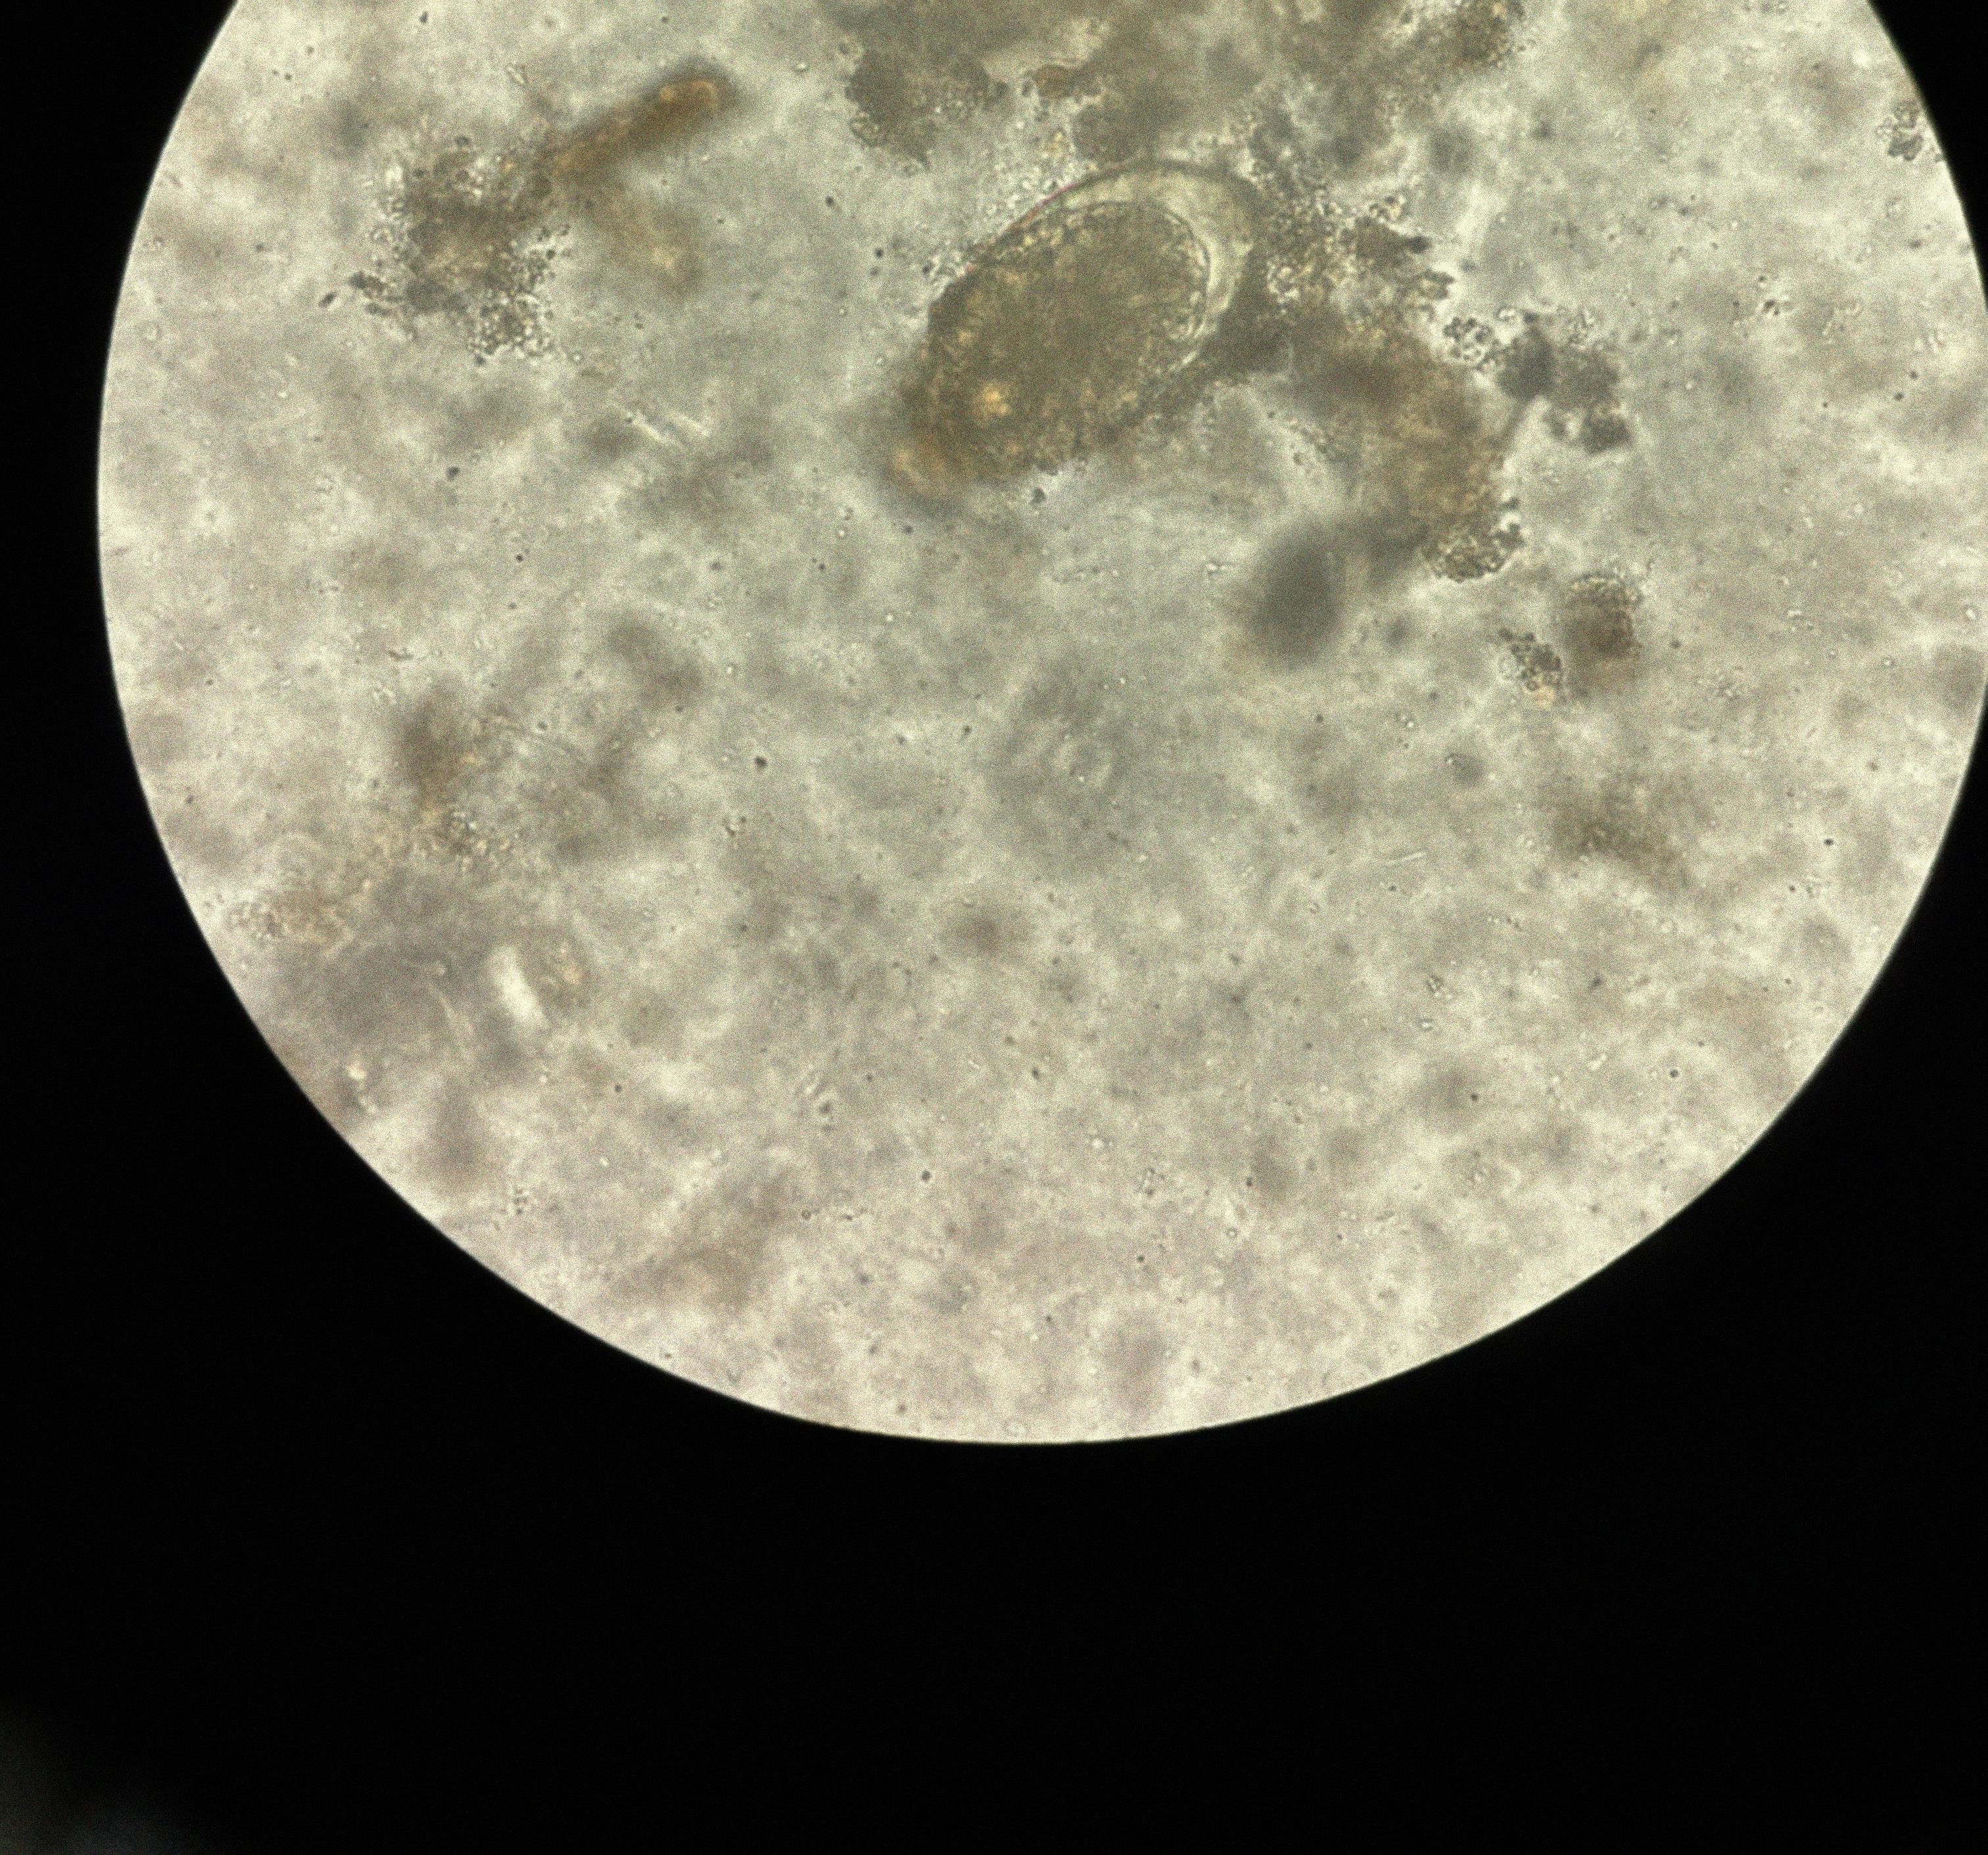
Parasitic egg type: Fasciolopsis buski